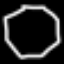
Label: octagon